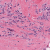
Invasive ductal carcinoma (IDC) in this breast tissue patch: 1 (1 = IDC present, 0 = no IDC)